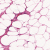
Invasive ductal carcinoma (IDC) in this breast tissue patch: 0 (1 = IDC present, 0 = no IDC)